Question: I've downloaded the file sqlite.dll precompiled for 64-bit Windows (.NET Framework 4.0) for my app written in C#.
(I follow this thread: <URL>
With my old 32-bit dll the function sqlite3_column_origin_name works correctly, but with latest version for 64-bit, this function give me an error:
'''
[DllImport("sqlite3.dll", EntryPoint = "sqlite3_column_origin_name")]
static extern string sqlite3_column_origin_name(IntPtr stmHandle, int iCol);
'''
I use DLL Export Viewer to read exported functions into this dll and this function happears.
Can anyone help me?
EDIT: Screenshot of "error" attached

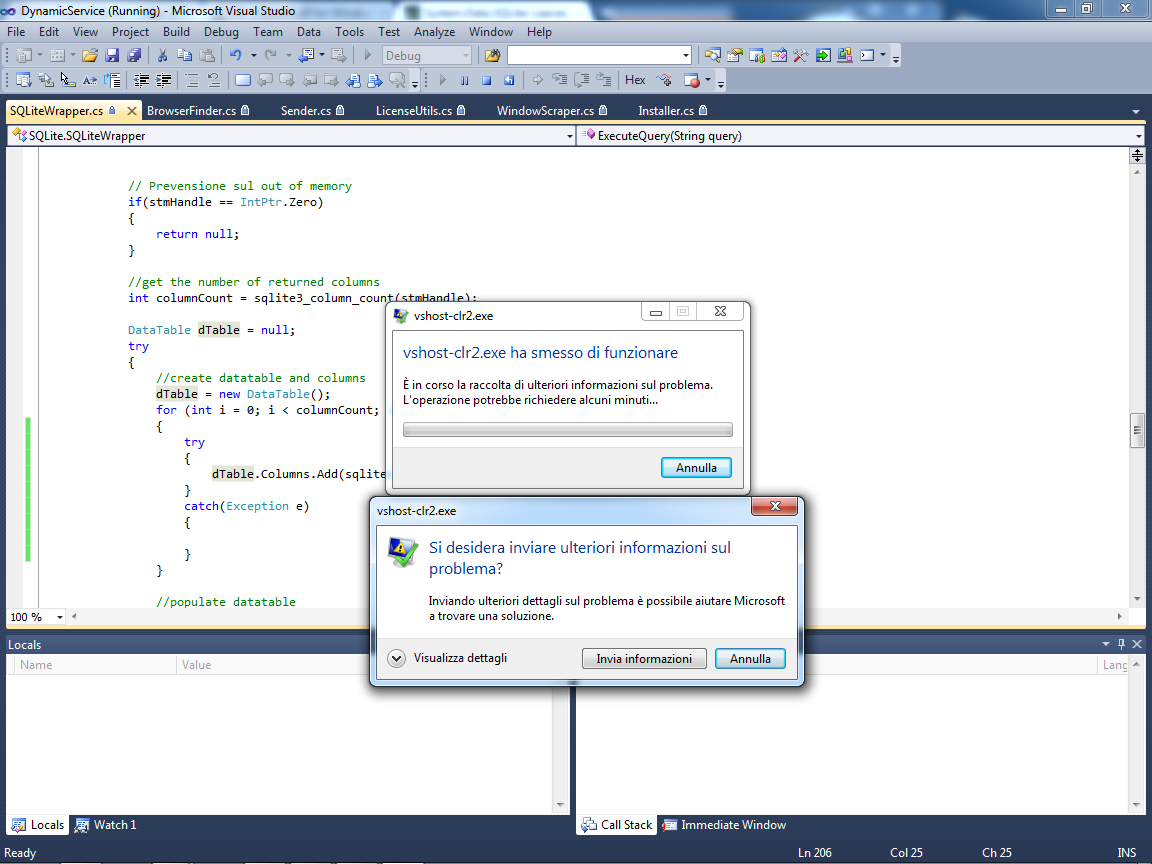
Answer: Finally, I've found solution.
I've downloaded package from sqlite.org and I've used unmanaged code in combo with precompiled binaries.